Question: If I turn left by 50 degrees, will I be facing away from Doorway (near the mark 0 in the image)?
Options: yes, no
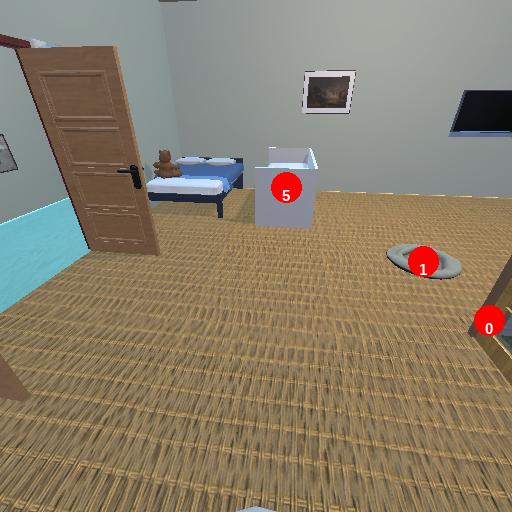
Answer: yes